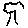
Label: tree